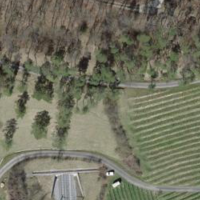
EUNIS habitat code: 41
Species observed at this site:
Lysimachia vulgaris